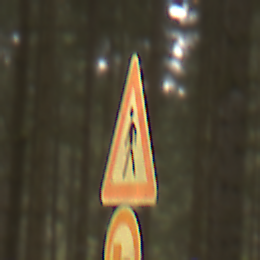
Verkehrszeichen: FussgaengerRechts
Zusatzzeichen unten: UeberholverbotKraftfahrzeuge
Umgebung: Outdoor, Nature
Tageszeit: MorningAfternoon
Wetter: Overcast
Licht: Natural
Jahreszeit: Winter
Kontrast: LowContrast